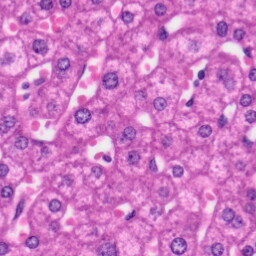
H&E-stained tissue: Liver